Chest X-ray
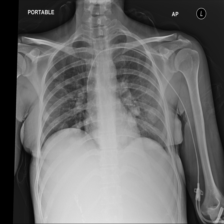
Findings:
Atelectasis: negative
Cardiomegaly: negative
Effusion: negative
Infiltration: negative
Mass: negative
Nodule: positive
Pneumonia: negative
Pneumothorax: negative
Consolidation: negative
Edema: negative
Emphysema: negative
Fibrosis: negative
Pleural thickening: negative
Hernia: negative